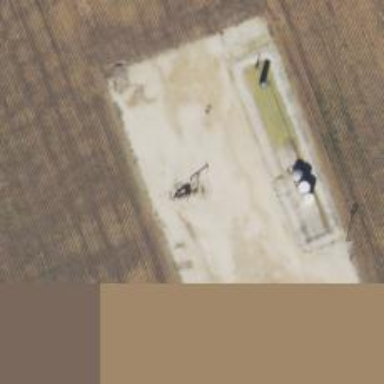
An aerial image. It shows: Petroleum well.